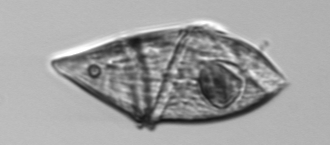
Label: Gyrodinium